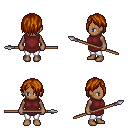
a pixel art fantasy rpg character, female body template, human, dark skin, maroon tunic, white pants, brunette bangs hairstyle, spear, four views (front, back, left, right), 2x2 character sprite sheet, small pixel art, hard edges, no anti-aliasing